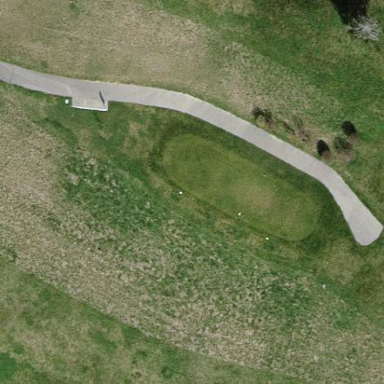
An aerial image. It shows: Golf tee on grass surface.